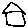
Label: house